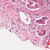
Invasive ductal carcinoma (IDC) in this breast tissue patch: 1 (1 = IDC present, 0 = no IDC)